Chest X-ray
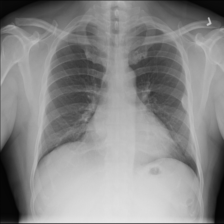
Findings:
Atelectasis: negative
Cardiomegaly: negative
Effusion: negative
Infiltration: negative
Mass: negative
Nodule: negative
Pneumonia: negative
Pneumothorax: negative
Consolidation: negative
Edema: negative
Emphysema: negative
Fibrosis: negative
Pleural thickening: negative
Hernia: negative